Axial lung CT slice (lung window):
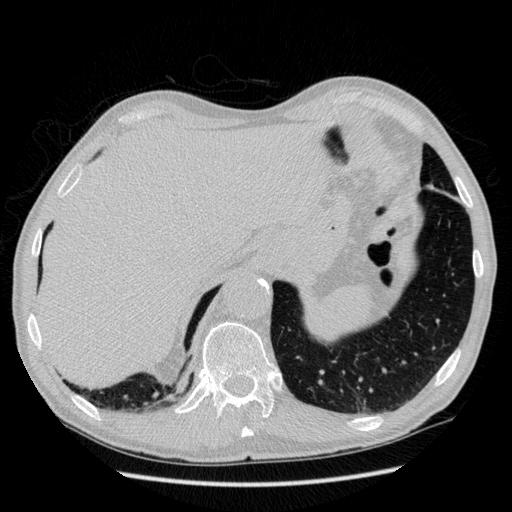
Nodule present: no